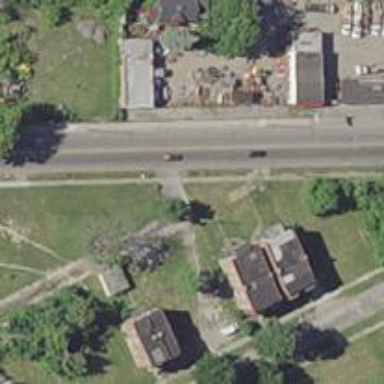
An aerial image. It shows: Alley classified as service road.